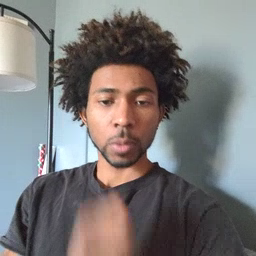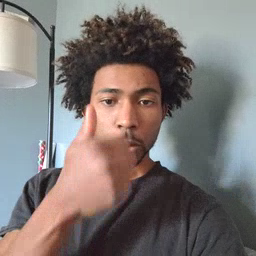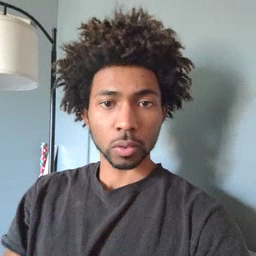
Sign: tomorrow